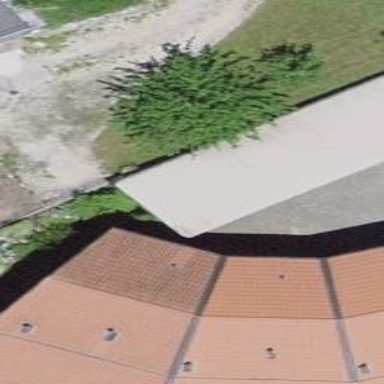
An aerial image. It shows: View of roof of building.